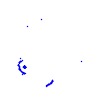
Particle: proton